Question: I've been following <URL> on how to use Google Firebase. I've been following the code and because I kept seeing:
> No resource found that matches the given name (at 'paddingBottom' with value '@dimen/ activity_vertical_margin')
I added a few lines to app/srs/main/res/values/dimens so it now looks like this:
'''
<resources>
<dimen name="fab_margin">16dp</dimen>
<dimen name="activity_vertical_margin">5dp</dimen>
<dimen name="activity_horizontal_margin">5dp</dimen>
</resources>
'''
I'm trying to add items to the database but I can't seem to end the file by clicking the button. Consequently, no data is showing up on Firebase. Cheers!

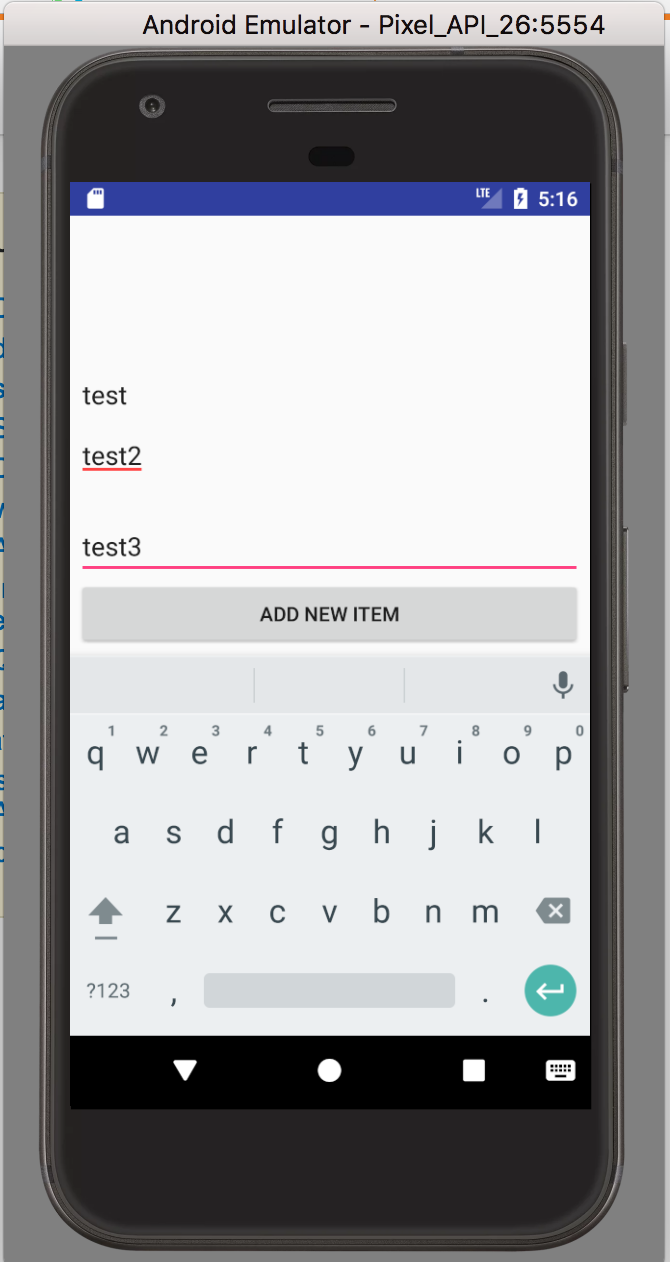
Answer: Please recheck once:
1) Go to Firebase console, select Database.
2) Selecte Rules.
paste below one:
'''
{
"rules": {
".read": true,
".write": true
}
}
'''
Your Activity should be:
'''
public class YourActivity extends AppCompatActivity implements View.OnClickListener {
public static FirebaseDatabase mFirebaseDatabase;
@Override
protected void onCreate(@Nullable Bundle savedInstanceState) {
super.onCreate(savedInstanceState);
mFirebaseDatabase = FirebaseDatabase.getInstance();
final EditText edittext = (EditText) findViewById(R.id.edittext);
findViewById(R.id.button).setOnClickListener(new View.OnClickListener() {
@Override
public void onClick(View view) {
if (edittext.getText().toString().length() > 0) {
mFirebaseDatabase.getReference("myref").push().setValue(edittext.getText().toString());
}
}
});
}
}
'''
and your_activity.xml will be
'''
<?xml version="1.0" encoding="utf-8"?>
<LinearLayout xmlns:android="http://schemas.android.com/apk/res/android"
android:orientation="vertical"
android:layout_width="match_parent"
android:layout_height="match_parent">
<EditText
android:id="@+id/edittext"
android:layout_width="match_parent"
android:layout_height="wrap_content"
/>
<Button
android:id="@+id/button"
android:layout_width="wrap_content"
android:layout_height="wrap_content"
android:text="Add Item"/>
</LinearLayout>
'''